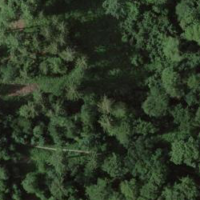
EUNIS habitat code: 44
Species observed at this site:
Ilex aquifolium
Sorbus aucuparia